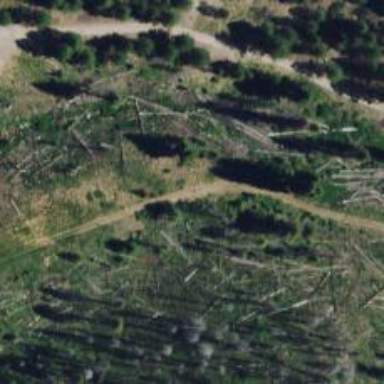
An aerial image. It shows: Intermediate snowshoe track with Grade 4 tracktype.